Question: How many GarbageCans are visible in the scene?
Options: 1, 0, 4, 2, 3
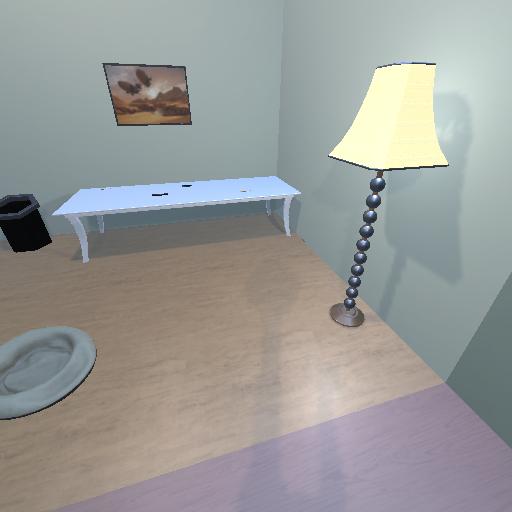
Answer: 1